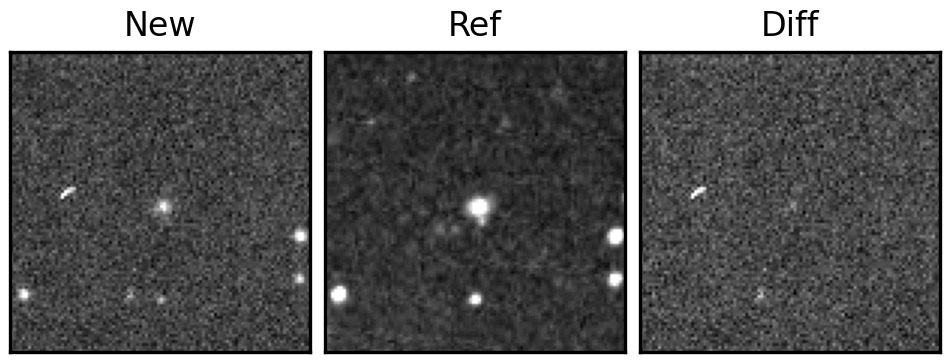
Label: real